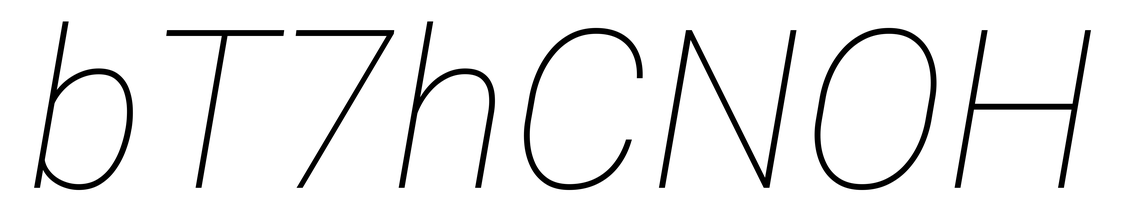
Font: Roboto-Italic_Thin_Italic